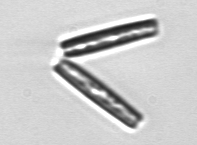
Label: Thalassionema